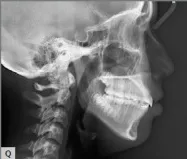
A-I) Post-treatment extraoral photographs.
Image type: radiology (x_ray)